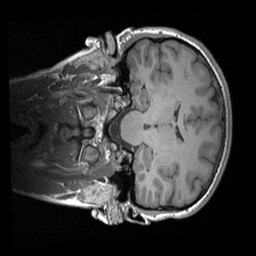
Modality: T1w
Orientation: coronal
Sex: female
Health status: ill
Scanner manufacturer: siemens
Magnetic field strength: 3 T
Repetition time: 1.66 s
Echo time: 0.00254 s